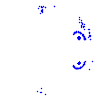
Particle: proton